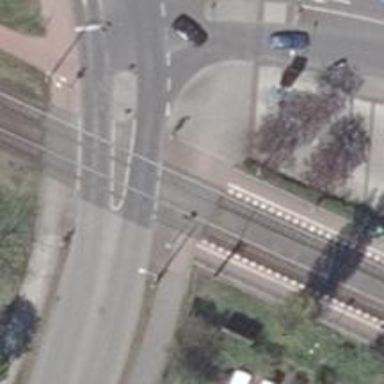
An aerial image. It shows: Light railway signal with light crossing form.